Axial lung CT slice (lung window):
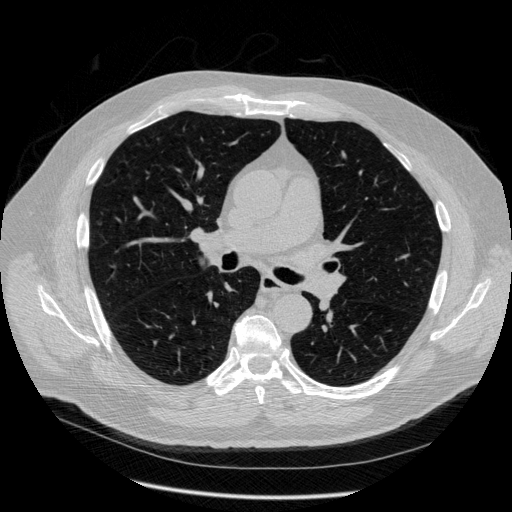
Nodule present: no